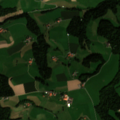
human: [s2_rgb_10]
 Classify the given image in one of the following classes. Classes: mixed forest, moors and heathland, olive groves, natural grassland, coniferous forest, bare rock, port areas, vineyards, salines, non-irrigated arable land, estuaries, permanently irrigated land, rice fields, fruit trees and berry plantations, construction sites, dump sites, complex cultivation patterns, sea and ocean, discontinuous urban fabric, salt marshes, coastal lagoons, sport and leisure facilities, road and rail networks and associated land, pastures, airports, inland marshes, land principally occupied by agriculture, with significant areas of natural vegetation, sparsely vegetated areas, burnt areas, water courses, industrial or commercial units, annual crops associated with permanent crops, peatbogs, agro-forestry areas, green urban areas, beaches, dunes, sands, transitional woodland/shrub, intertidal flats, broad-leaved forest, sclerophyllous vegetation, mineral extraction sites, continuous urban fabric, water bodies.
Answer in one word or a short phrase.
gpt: pastures, coniferous forest